Question:
How do I fix this? I already tried removing the R.java and cleaning the project via eclipse, but it doesn't help.
FYI I am trying to get PhotoStream from here: <URL>, but so far it has been very difficult to get things work.
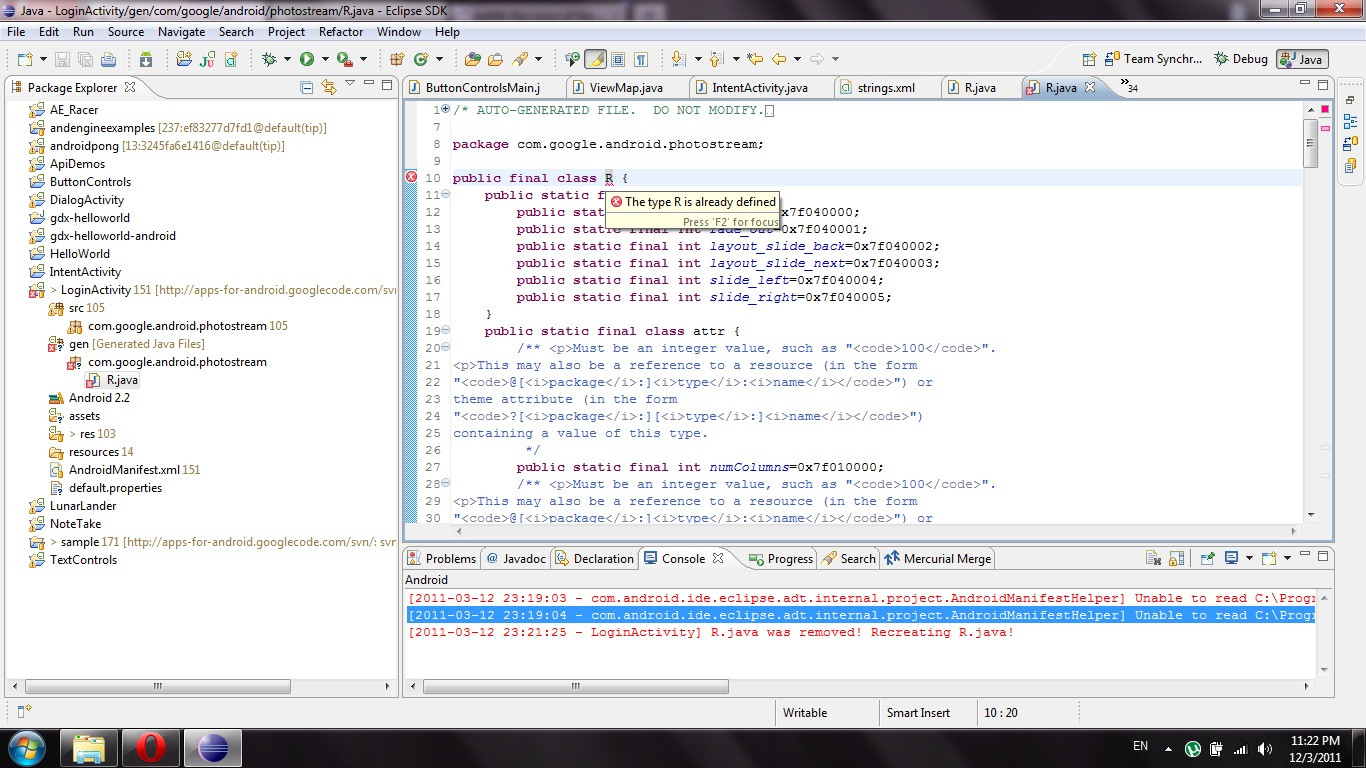
Answer: Okay..... 5 mins later google tells me the correct answer...
<URL>
I just didnt search hard enough.
> "The type R is already defined"That's the message you get in Eclipse if you try to build the Funambol Android Sync Client.
Reason is that you have checked two Builders that try to generate the same class.
You just have to uncheck the Java-Builder from Project->Properties->Builders.
Then the application even works fine in the Emulator.